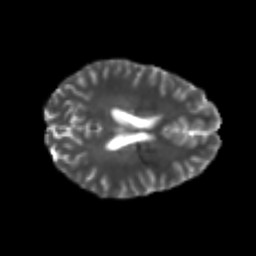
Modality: T2w
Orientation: axial
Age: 25
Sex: female
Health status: healthy
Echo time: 0.074 s